Field crop: maize
Growth stage: 2
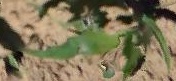
Species: maize